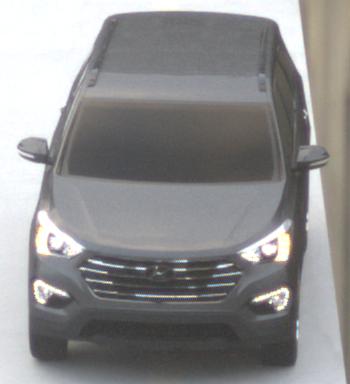
Make: Hyundai
Model: Santa Fe 2.4 GDI
Detailed model: Santa Fe (DM)
Model produced from: 2017/08
Model produced until: 2018/01
Doors: 5
Color: gray
Road condition: dry road
Daytime: sunrise or sunset
Contrast: low contrast